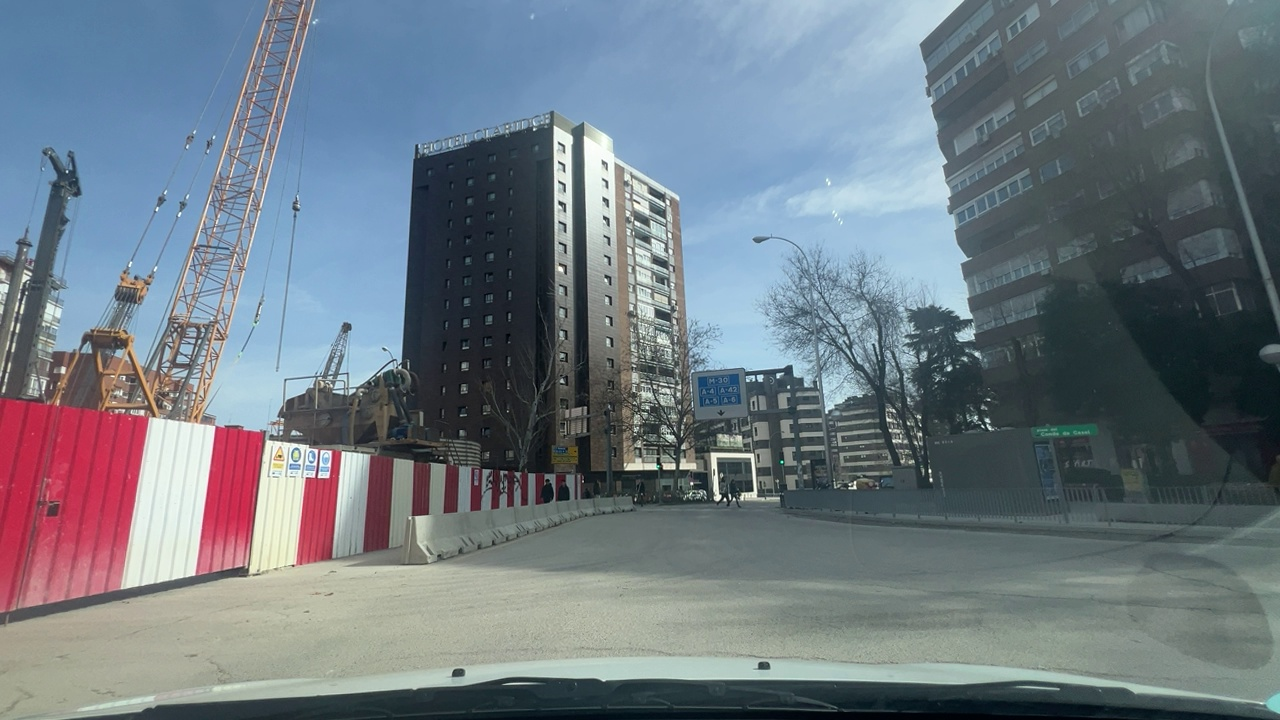
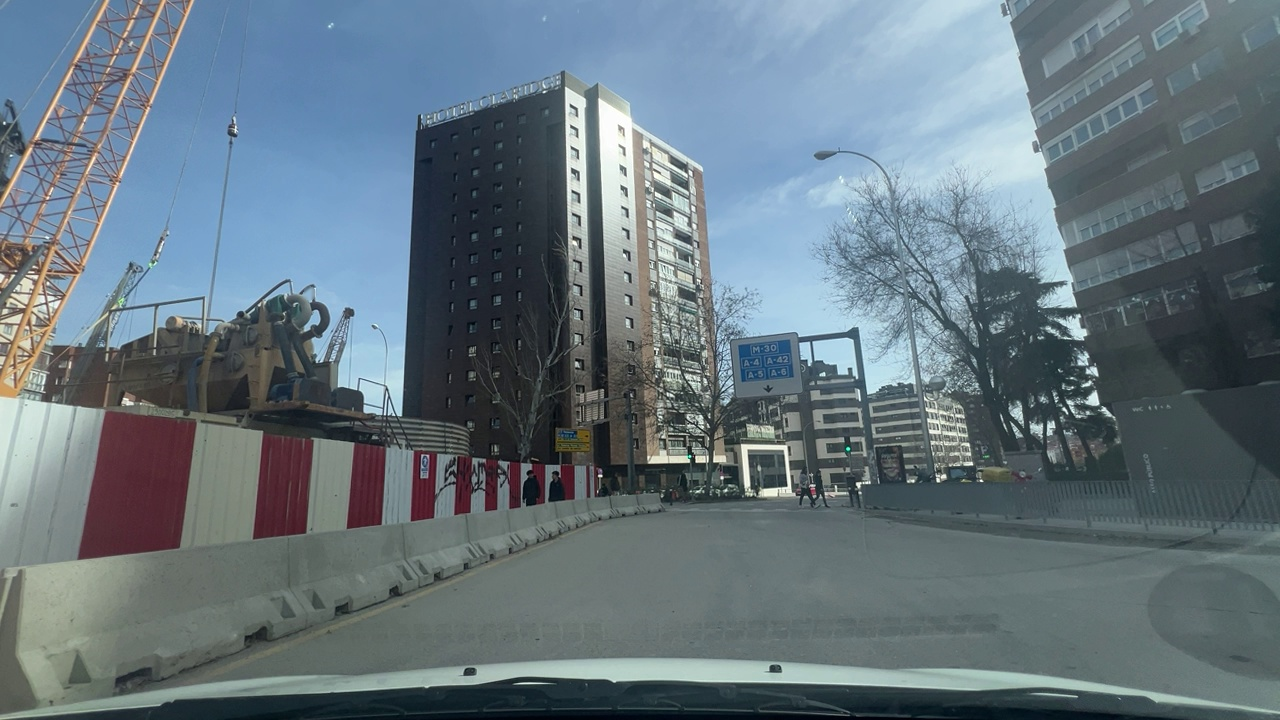
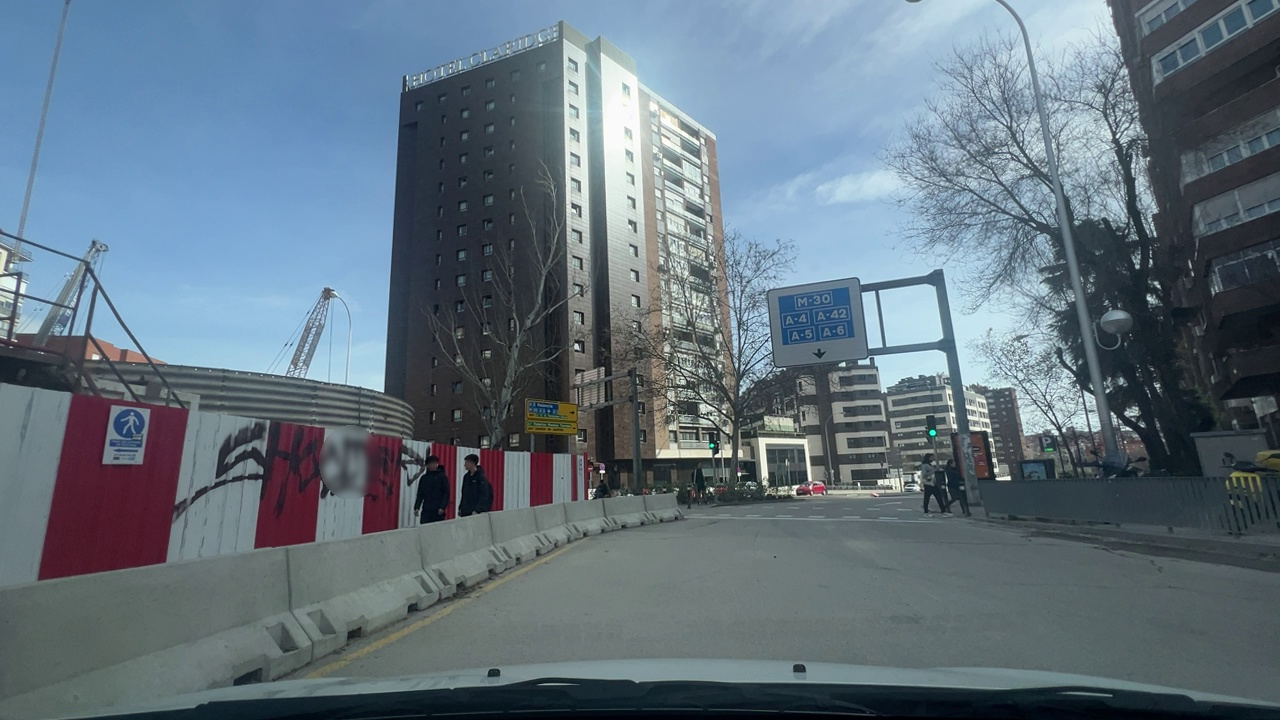
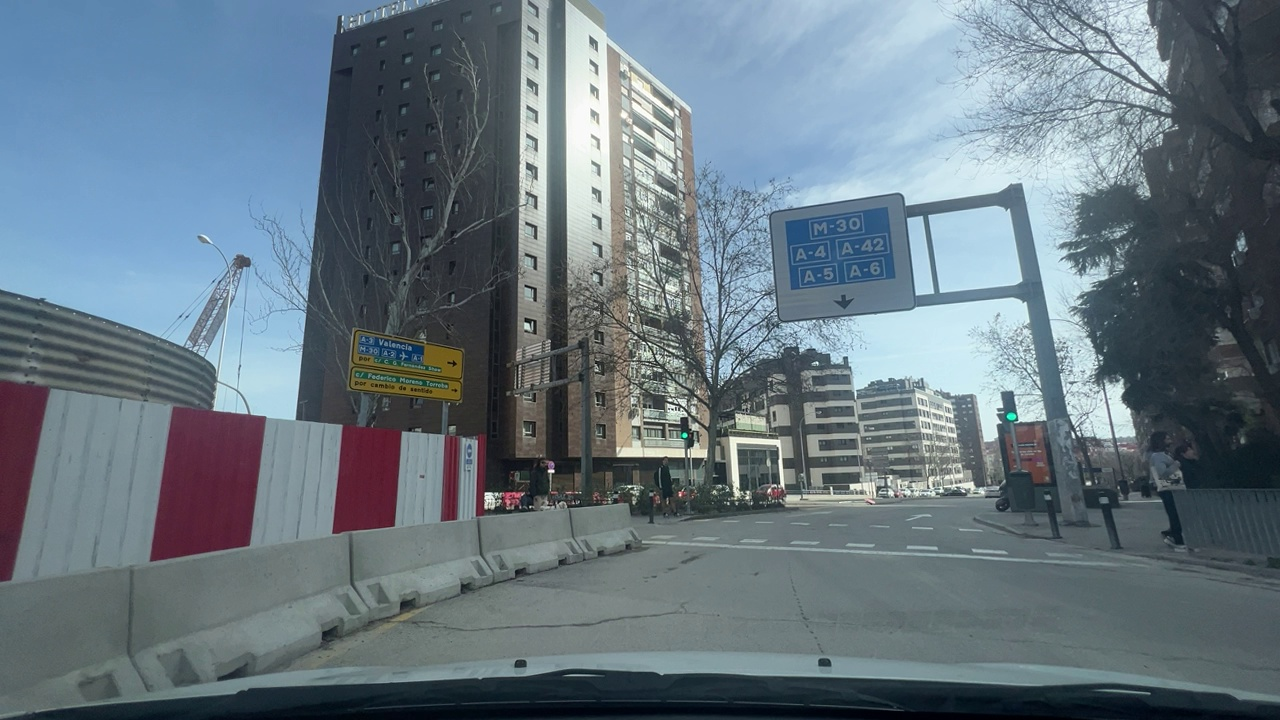
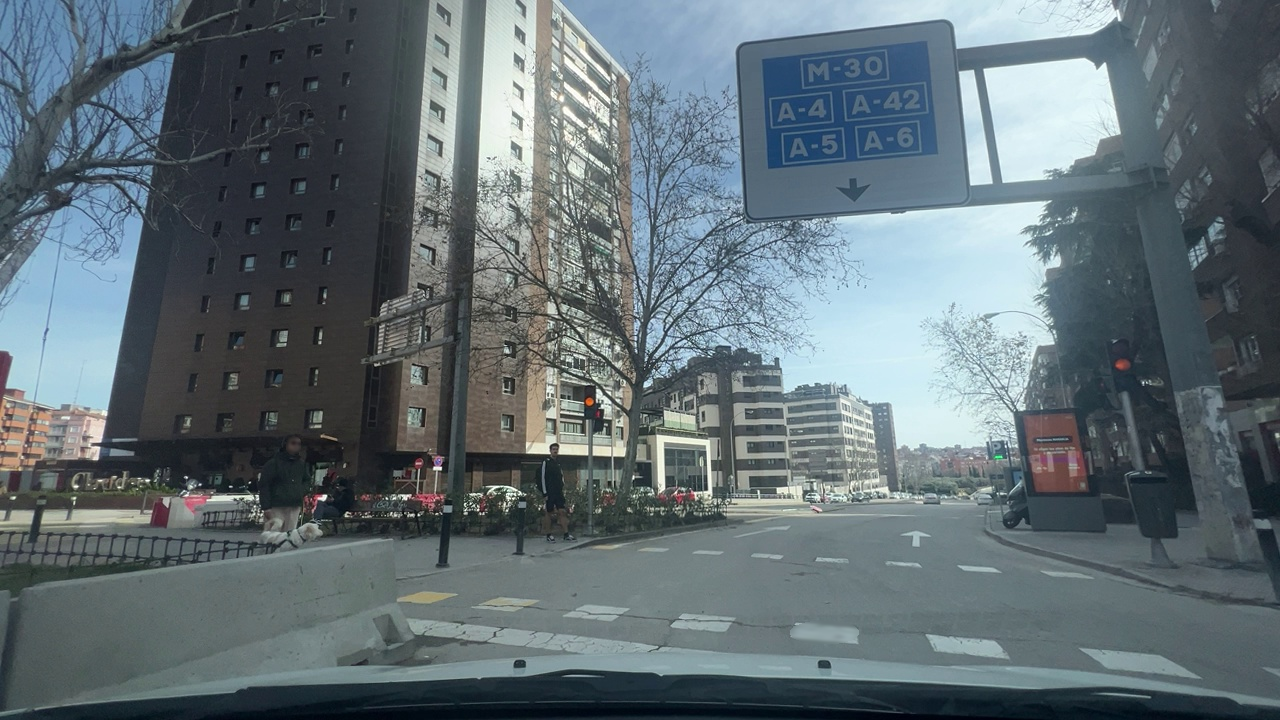
Situation: Crossing object
Question: Is there any discontinuity in the ego lane ahead?
Answer: No
Reasoning: There is not lane markings due to a construction site, but it is not due to a intersection road

Situation: Crossing object
Question: Is any vehicle or pedestrian crossing the path of the ego vehicle from a different direction?
Answer: Yes
Reasoning: t can be seen a traffic light in front ego with some pedestrians crossing the street

Situation: Crossing object
Question: Is there a vehicle ahead in the ego lane traveling in the same direction as the ego vehicle?
Answer: No
Reasoning: go is driving in a lane with no other cars driving in that unique lane. There are not adjacent lanes

Situation: Crossing object
Question: Is there any crossing object in the ego lane ahead?
Answer: Yes
Reasoning: n front ego there are some pedestrians crossing in the traffic light